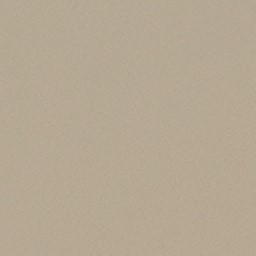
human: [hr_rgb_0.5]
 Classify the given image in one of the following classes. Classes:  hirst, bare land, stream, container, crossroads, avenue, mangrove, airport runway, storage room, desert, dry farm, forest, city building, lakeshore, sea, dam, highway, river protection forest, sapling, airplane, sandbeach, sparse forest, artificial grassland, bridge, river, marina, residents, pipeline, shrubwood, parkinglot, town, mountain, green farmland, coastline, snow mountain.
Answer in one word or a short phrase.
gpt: desert